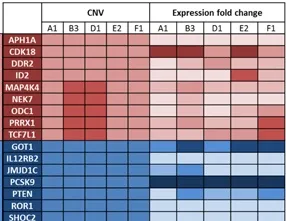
Tumor sequencing and copy number analysis reveal clonal events and tumor evolution. C; Candidate pathway genes with conserved CNVs and corresponding expression changes by RNA sequencing.
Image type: chart (chart)